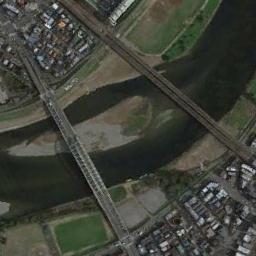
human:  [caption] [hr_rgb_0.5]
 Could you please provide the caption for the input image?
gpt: A bridge built on a dark green river and the flood bed of the river while some buildings arranged neatly on both sides of the river .

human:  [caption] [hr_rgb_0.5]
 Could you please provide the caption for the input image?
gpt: Several boats stopped on one side of the river .

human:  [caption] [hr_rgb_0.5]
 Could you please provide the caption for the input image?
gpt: There are two bridges over the water and land between many buildings .

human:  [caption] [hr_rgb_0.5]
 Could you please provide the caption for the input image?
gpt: The two bridges connect the land on both sides of the green river  There are several sandbanks in the middle of the river  There are many residential areas and green farmland on the land .

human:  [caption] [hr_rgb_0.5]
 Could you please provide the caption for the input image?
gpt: Lots of buildings are at either end of the bridge .